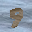
Label: 9